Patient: sex F, age 19
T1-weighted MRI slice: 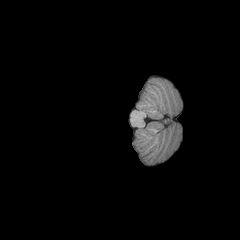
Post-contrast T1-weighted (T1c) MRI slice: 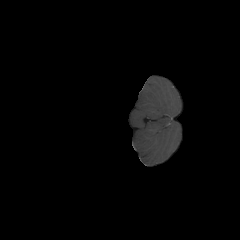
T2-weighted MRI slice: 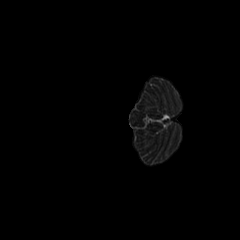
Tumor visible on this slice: no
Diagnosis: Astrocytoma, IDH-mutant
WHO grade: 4